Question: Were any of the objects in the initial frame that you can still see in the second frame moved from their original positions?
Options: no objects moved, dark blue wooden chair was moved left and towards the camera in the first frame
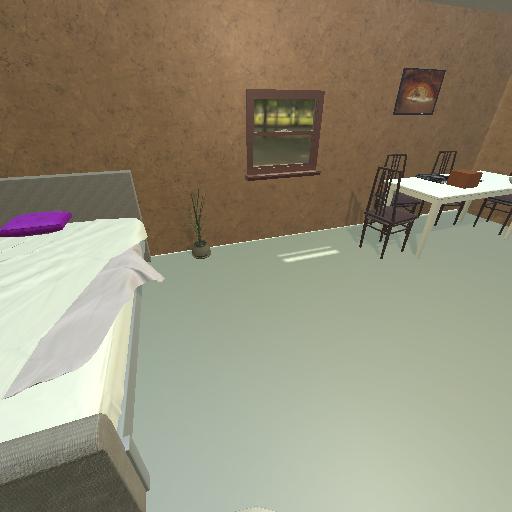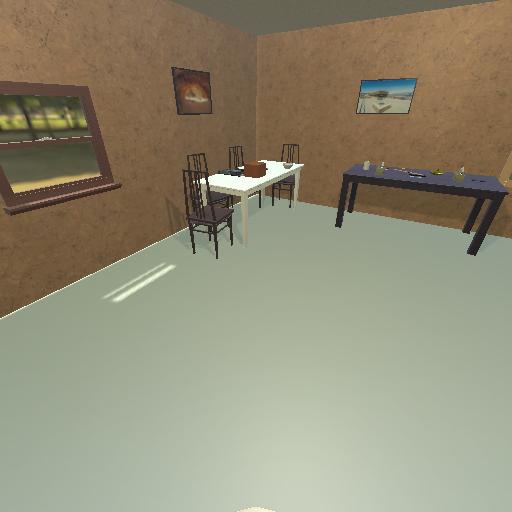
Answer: no objects moved